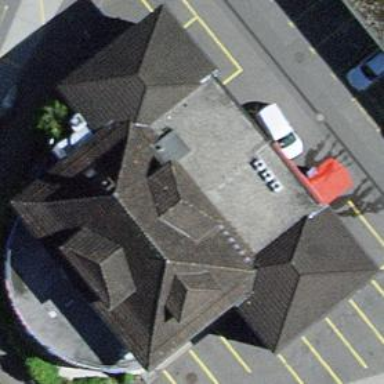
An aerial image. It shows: Restaurant in building.